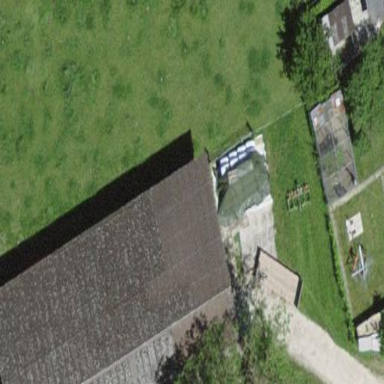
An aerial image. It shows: Shed.